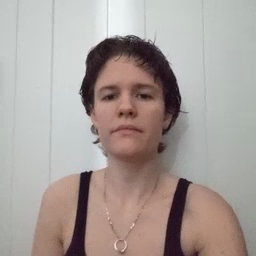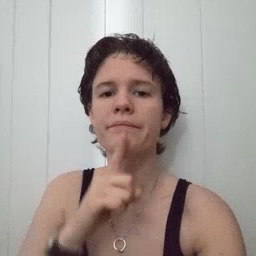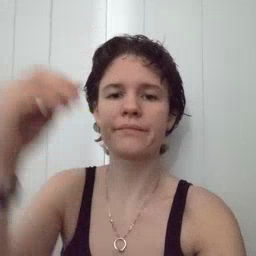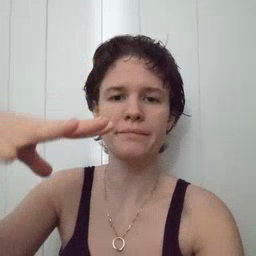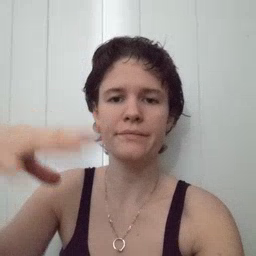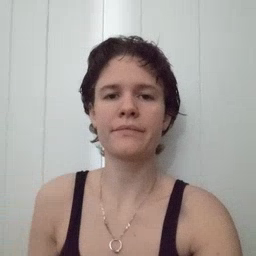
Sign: lamp